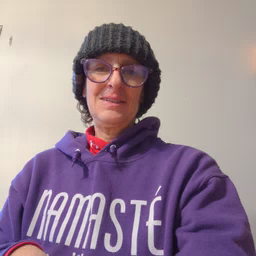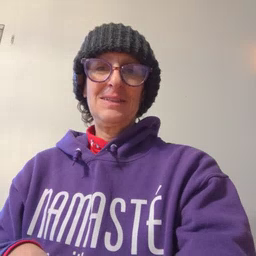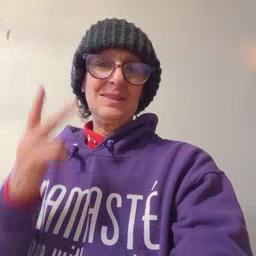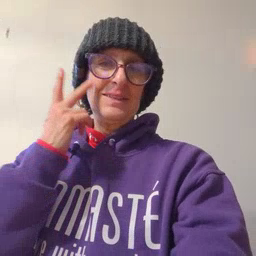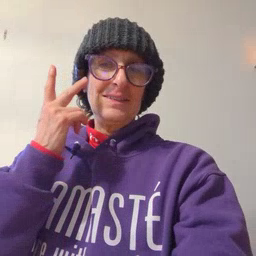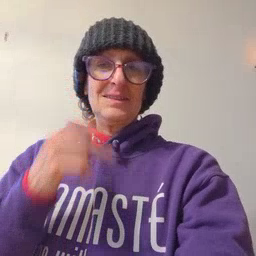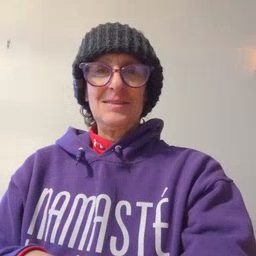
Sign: see